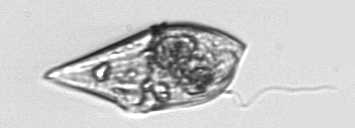
Label: Gyrodinium